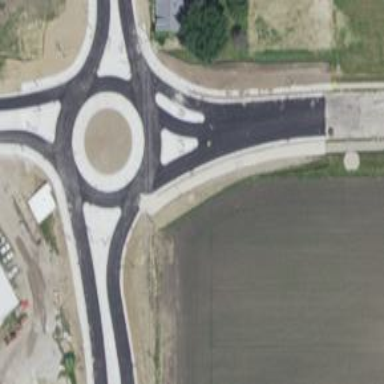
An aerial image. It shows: Secondary road around roundabout.